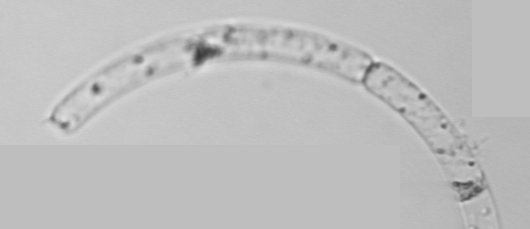
Label: Guinardia_striata